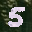
Label: 5